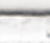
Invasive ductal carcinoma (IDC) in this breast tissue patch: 0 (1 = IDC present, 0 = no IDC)